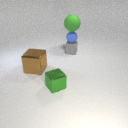
large green rubber sphere above small blue rubber sphere